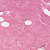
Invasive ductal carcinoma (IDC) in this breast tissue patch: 0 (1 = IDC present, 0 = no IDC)